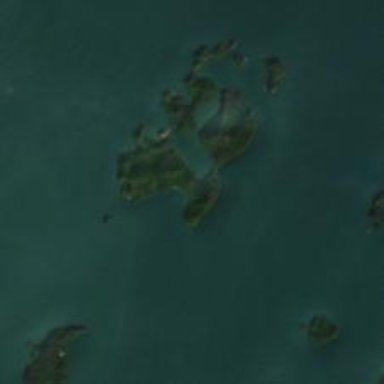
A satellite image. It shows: Islet located along the natural coastline.